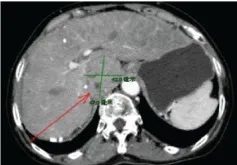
Sizes of RA and IVC tumor thrombi before and after 3-month treatment. Before treatment.
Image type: radiology (ct)